Question: ASP.Net noob here trying to update a control inside an UpdatePanel inside a method subscribing to an event, with no luck.
Some background, I have written a DLL that interfaces with a standard POTS telephone and I have mapped various occurences on the phone end (phone being picked up, phone ringing etc) to .Net events.
In my ASP.Net solution, I have added my DLL, instantiated my phone and, in methods subscribing to my events I want to update various labels inside an UpdatePanel with information inside the EventArgs objects being passed into my methods.
Using breakpoints, I can see that my Phone object is functioning as expected, the events are being raised when they are supposed to and the EventArgs contain the information they are supposed to.
But the labels inside the UpdatePanel never update. I wrote the previous version of the application as a Windows Form, and I recall that whenever updating the UI from another thread, I had to check whether 'InvokeRequired' was true first, and if so call the 'Invoke' method but I don't know what the equivalent to this is in ASP.Net (if there is one).
Markup is below (this is just an example project I have created to get my head around the basics):
'''
<%@ Page Language="C#" AutoEventWireup="true" CodeBehind="WebForm1.aspx.cs" Inherits="WebApplication2.WebForm1" %>
<!DOCTYPE html PUBLIC "-//W3C//DTD XHTML 1.0 Transitional//EN" "http://www.w3.org/TR/xhtml1/DTD/xhtml1-transitional.dtd">
<html xmlns="http://www.w3.org/1999/xhtml">
<head runat="server">
<title></title>
<style type="text/css">
#form1
{
text-align: center;
}
</style>
</head>
<body>
<form id="form1" runat="server">
<asp:ScriptManager ID="ScriptManager1" runat="server">
</asp:ScriptManager>
<asp:UpdatePanel ID="UpdatePanel1" runat="server" UpdateMode="Conditional">
<ContentTemplate>
<asp:Label ID="Label1" runat="server" style="text-align: center" Text="Label"></asp:Label>
<br />
<br />
<asp:Button ID="Button1" runat="server" Text="Button" />
</ContentTemplate>
<Triggers>
<asp:AsyncPostBackTrigger ControlID="ScriptManager1" EventName="Load" />
</Triggers>
</asp:UpdatePanel>
</form>
</body>
</html>
'''
Now for the code:
'''
using System;
//My DLL
using Maximiser;
namespace WebApplication2
{
public partial class WebForm1 : System.Web.UI.Page
{
//My Phone Object
private Phone _ThisPhone { get; set; }
protected void Page_Load(object sender, EventArgs e)
{
//Instantiating Phone Object with IP Address and Port
_ThisPhone = new Phone("8.8.8.8", 8888);
//Hookstate event indicates phone is off/on the hook
_ThisPhone.HookState += new EventHandler<Maximiser.Events.Hookstate>(thisPhone_HookState);
}
void thisPhone_HookState(object sender, Maximiser.Events.Hookstate e)
{
//I want to update my Label with the phones current HookState
Label1.Text = e.State;
//Now I want to refresh the UpdatePanel but not reload the page
UpdatePanel1.Update();
}
}
}
'''
The method is definitely running as shown below:

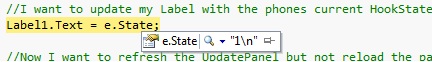
Answer: I imported your update panel and 'thisPhone_HookState' method into a test project I made, and It worked fine. I'm starting to wonder if maybe your method is not being called. Could you try to put a break point in your method to test that out?
I would think you'd call the method like so
'''
thisPhone_HookState(_ThisPhone.HookState, new EventHandler<Maximiser.Events.Hookstate>);
'''